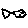
Label: fish